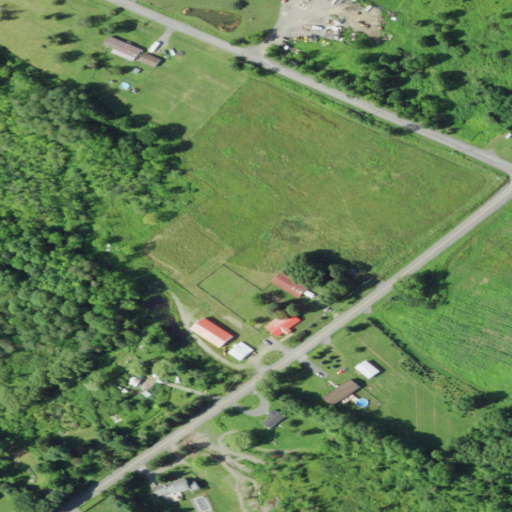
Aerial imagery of mountain in New York named Bell Hill containing pasture, deciduous forest, open development, woody wetlands, low intensity development, and medium intensity development